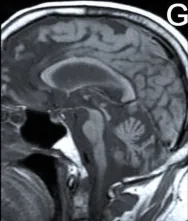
MRI at age 61 demonstrating severe atrophy of the cerebral hemispheres, cerebellum, and brainstem. T1 sagittal MRI.
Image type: radiology (mri)